Field crop: maize
Growth stage: 2
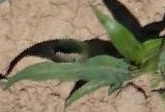
Species: maize